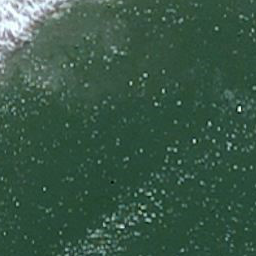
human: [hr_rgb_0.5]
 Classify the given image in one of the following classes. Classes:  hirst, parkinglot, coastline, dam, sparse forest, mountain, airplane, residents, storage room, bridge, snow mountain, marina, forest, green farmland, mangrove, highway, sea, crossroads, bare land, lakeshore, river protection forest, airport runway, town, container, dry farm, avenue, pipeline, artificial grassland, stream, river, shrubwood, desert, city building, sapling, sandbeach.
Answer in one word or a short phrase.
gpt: sea